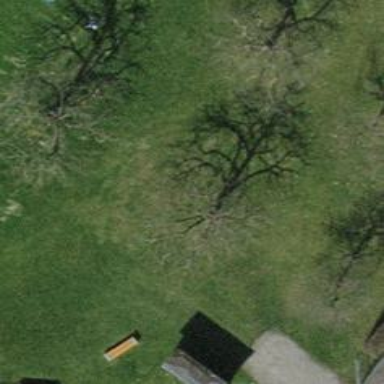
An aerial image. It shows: Urban tree with broadleaved deciduous leaves.